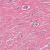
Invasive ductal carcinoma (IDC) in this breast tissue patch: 0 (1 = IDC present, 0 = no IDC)